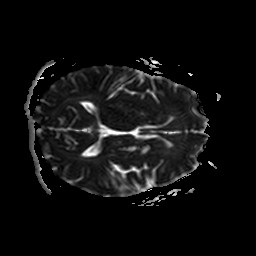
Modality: ADC
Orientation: axial
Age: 47
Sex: male
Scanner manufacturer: philips
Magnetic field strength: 3 T
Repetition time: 3.132 s
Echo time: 0.076 s